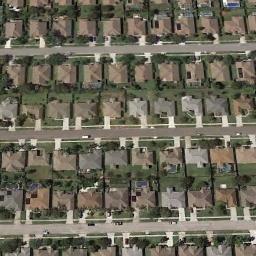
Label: dense_residential